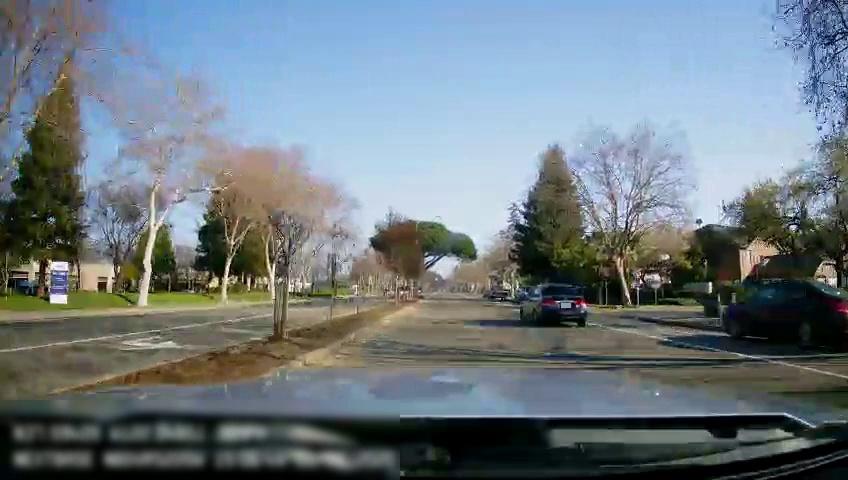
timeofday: Day
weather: Sunny
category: Drivable Space
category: Drivable Space
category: Vehicles | SUV
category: Vehicles | Car
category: Vehicles | Car
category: Lanes | Current Lane
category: Lanes | Opposite Lane